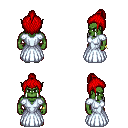
a pixel art fantasy rpg character, male body template, orc, green skin, underdress, metal pants, red short topknot hairstyle, bracelets, white slippers, four views (front, back, left, right), 2x2 character sprite sheet, small pixel art, hard edges, no anti-aliasing